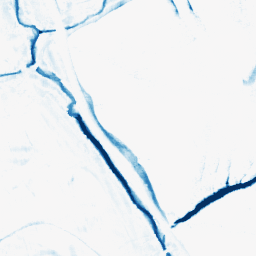
Category: morphological
Decomposition family: morphological_square
Decomposition parameters: operation: closing
size: 10
Upsampling method: sinc_blackman
Upsampling parameters: scale: 2
kernel_size: 16
Upsampling scale: 2